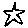
Label: star